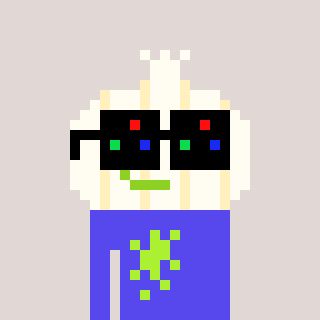
a pixel art character with square black sunglasses, a garlic-shaped head and a computerblue-colored body on a warm background